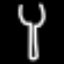
Label: fork